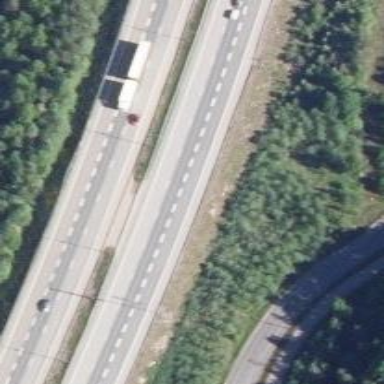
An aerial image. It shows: Asphalt motorway.